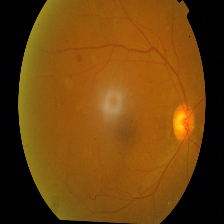
Diabetic retinopathy grade: Proliferative DR